Question: I have an strange problem with 'Intellij IDEA 14 ultimate'
Here my 'createQuery()' argument is in 'String' , but IDE take error for it:

The 'from Book where isbn= :isbn' line is in '" "'.
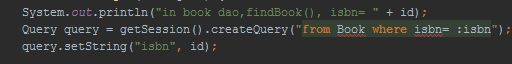
Answer: IntelliJ complains here because it can't find this table and row in datasources.
You need to open your tab called 'Datasources'

and add there your database. Then intelliJ will resolve names and this will be not highlighted as red.

Other alternative will be disable SQL language injection into string: